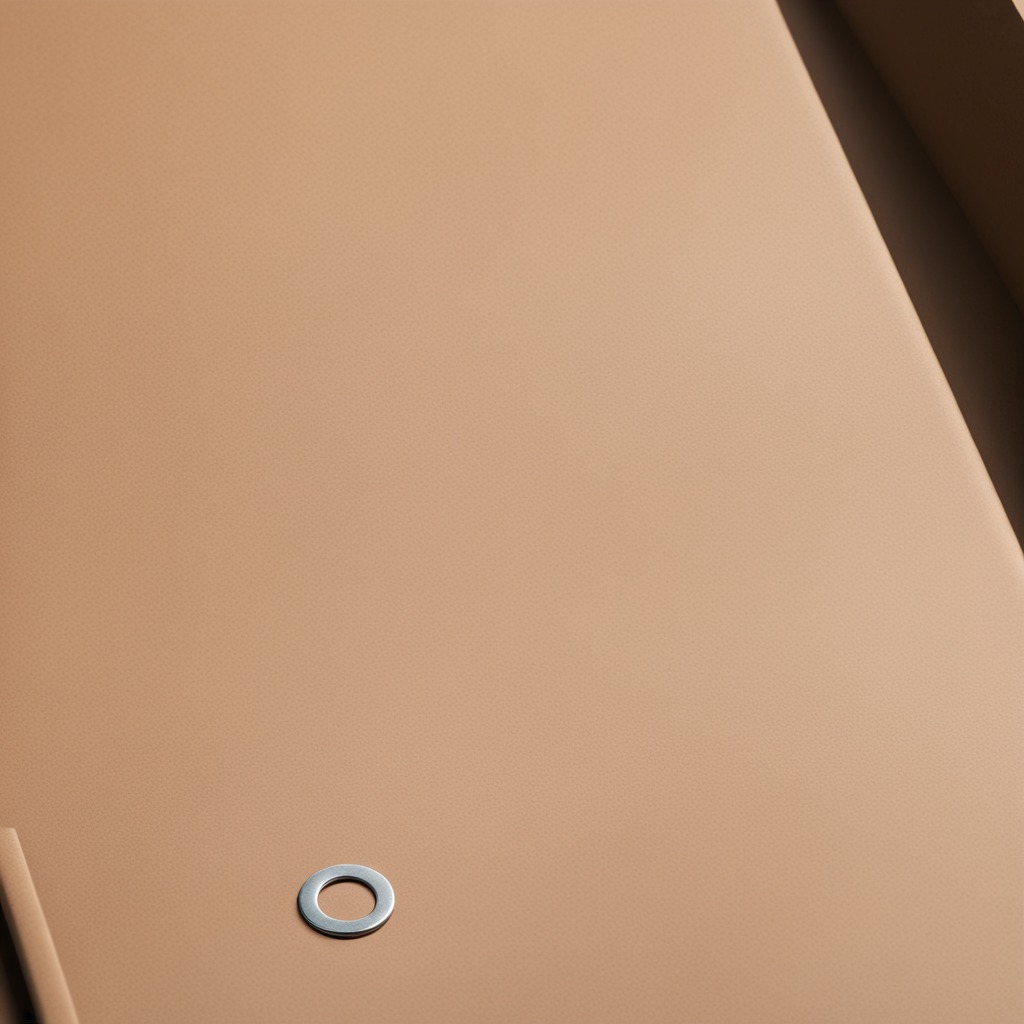
A flat metal washer lies on a clean dry cardboard box surface in an outdoor workshop during daytime bright natural light soft shadows slightly creased but